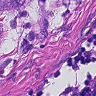
Metastatic tissue present: yes